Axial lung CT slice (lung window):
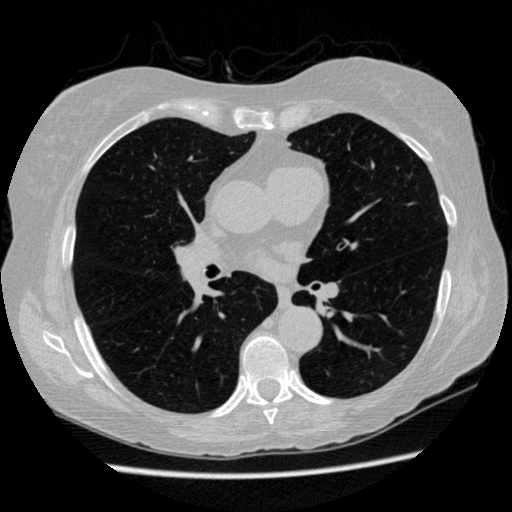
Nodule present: no